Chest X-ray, PA view. Patient: 26 years old, sex M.
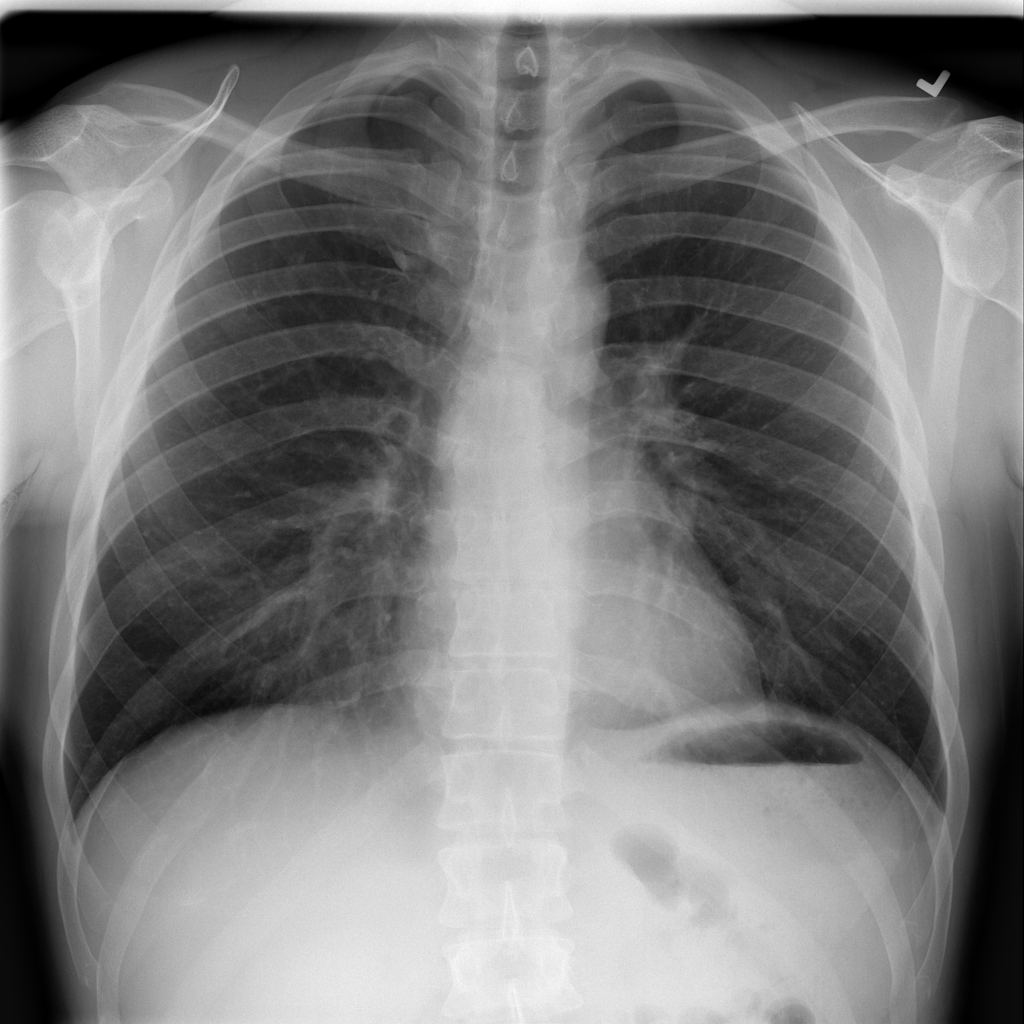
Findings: No Finding